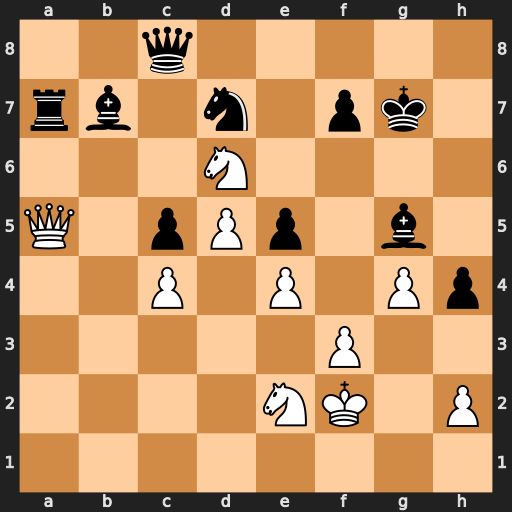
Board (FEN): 2q5/rb1n1pk1/3N4/Q1pPp1b1/2P1P1Pp/5P2/4NK1P/8
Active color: w
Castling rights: -
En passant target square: -
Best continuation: Qxa7 Qa8 Qxb7 Qxb7 Nxb7